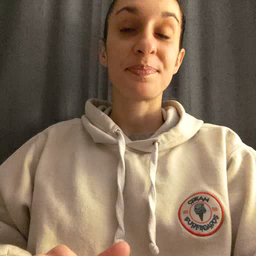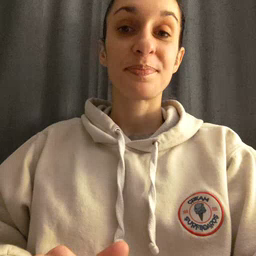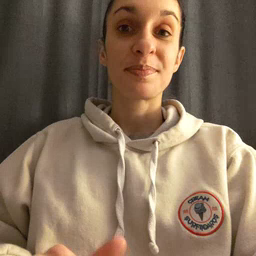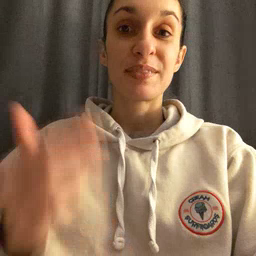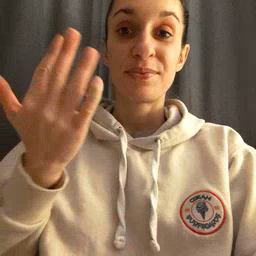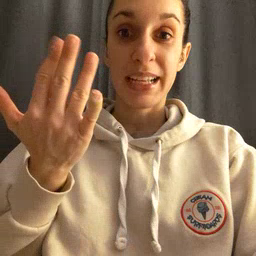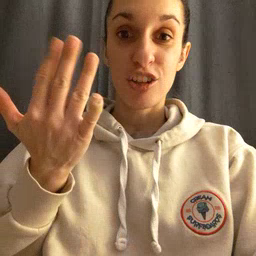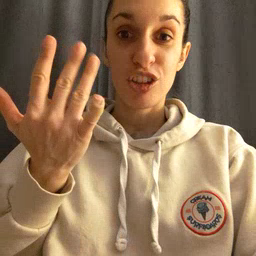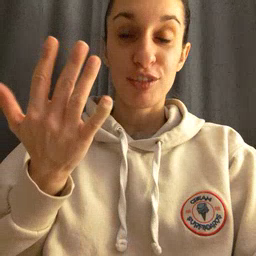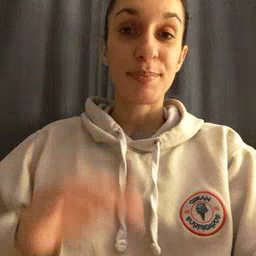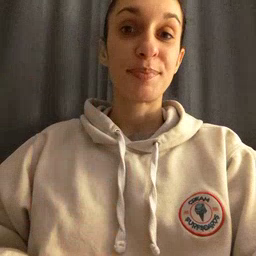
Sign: finger